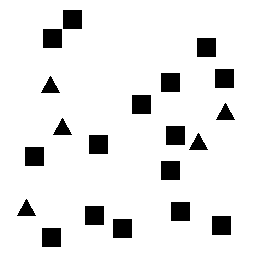
Squares: 15
Triangles: 5
Stars: 0
Total shapes: 20